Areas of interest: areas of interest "Xishuangbanna Dai Autonomous Prefecture Gymnasium Basketball Court"
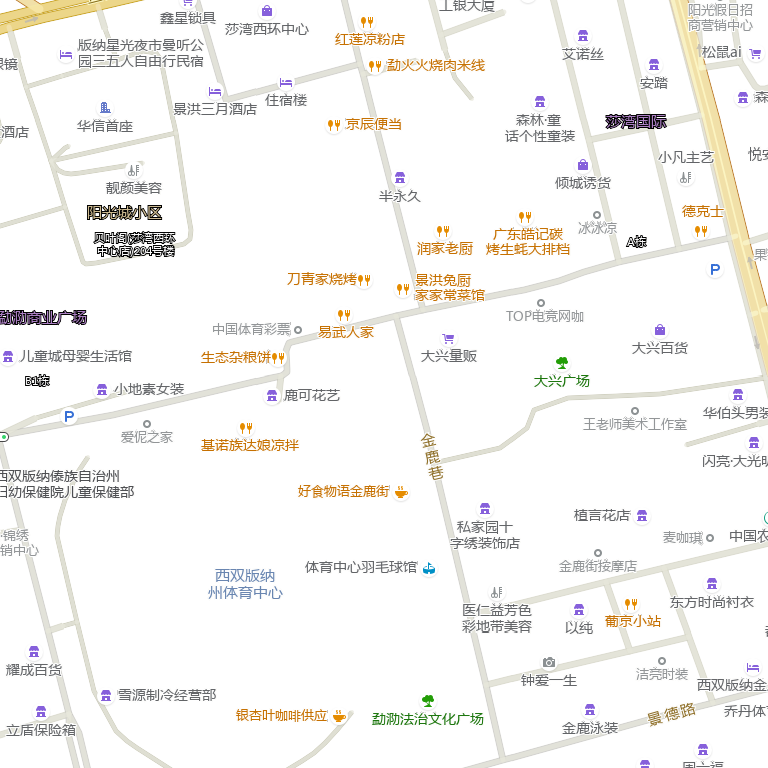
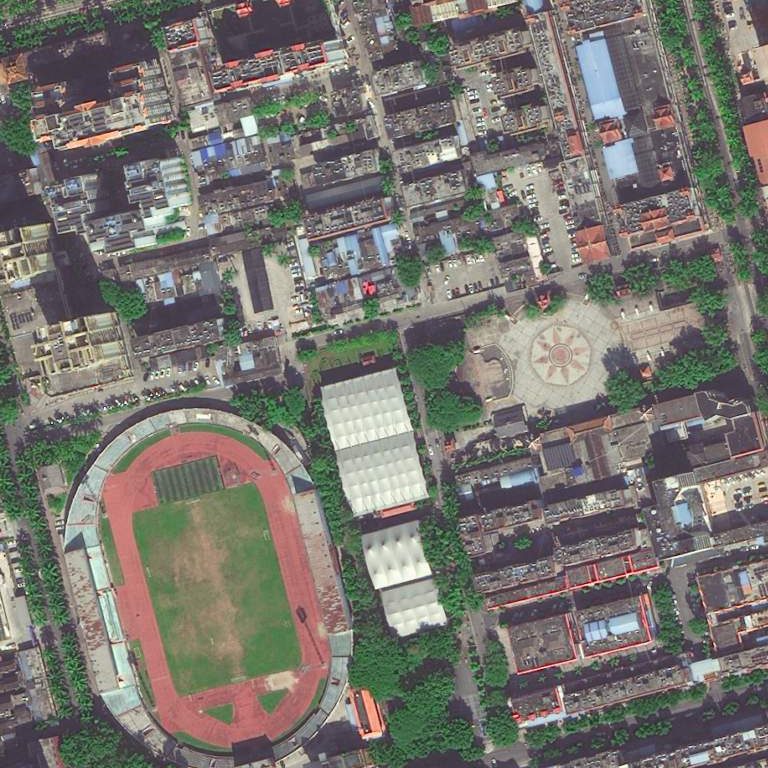